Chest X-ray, PA view. Patient: 76 years old, sex M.
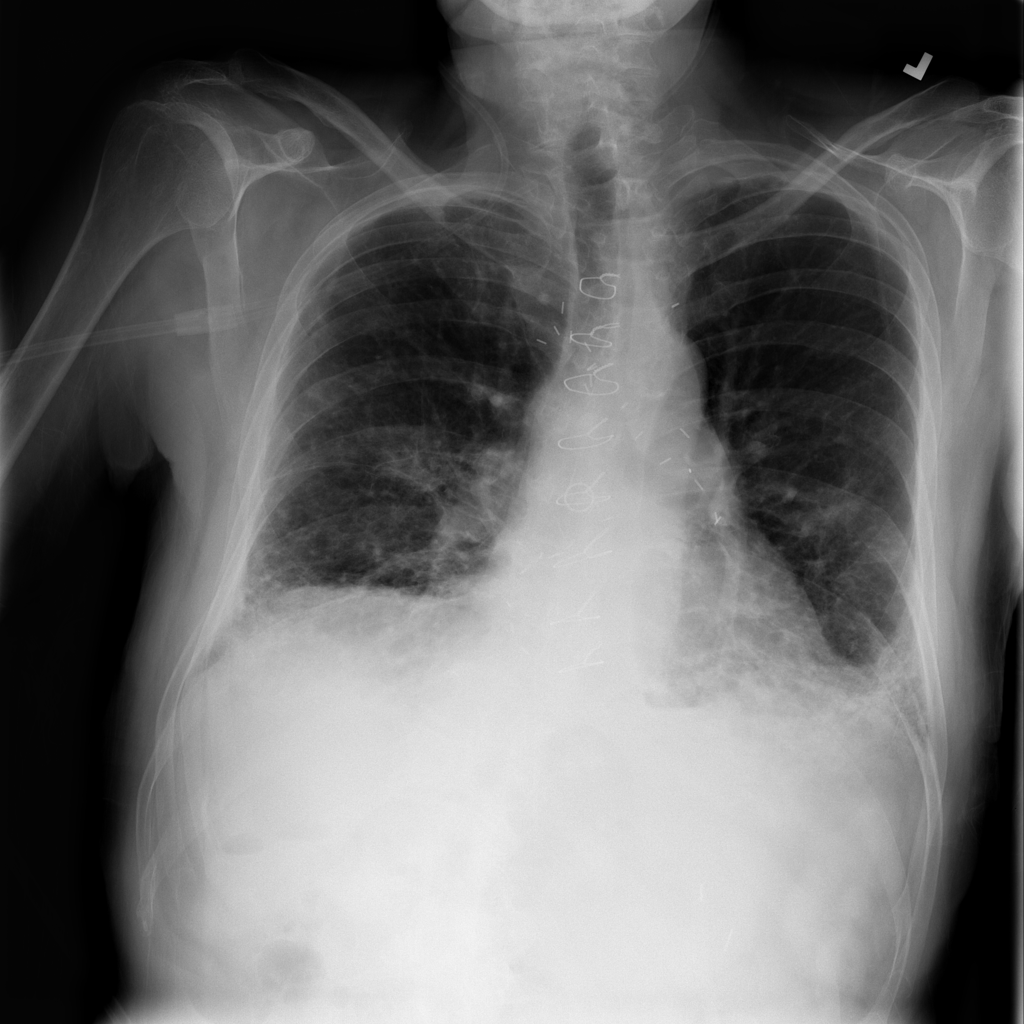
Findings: No Finding